Aerial crown-view tile of a tropical tree (Barro Colorado Island, Panama), acquired 20250715:
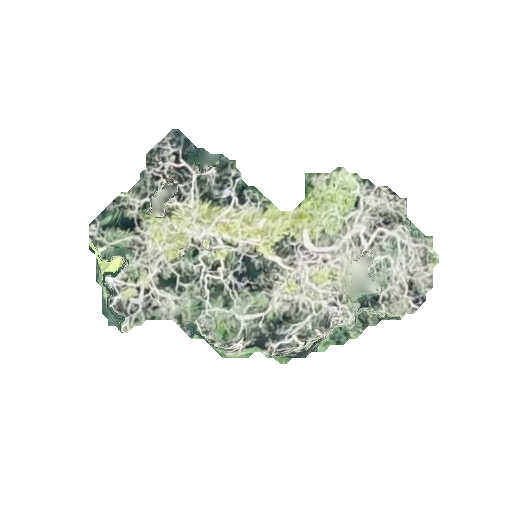
Species: Cordia alliodora
GBIF accepted scientific name: Cordia alliodora
Crown area: 76.909 m²